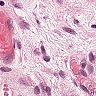
Metastatic tissue present: yes